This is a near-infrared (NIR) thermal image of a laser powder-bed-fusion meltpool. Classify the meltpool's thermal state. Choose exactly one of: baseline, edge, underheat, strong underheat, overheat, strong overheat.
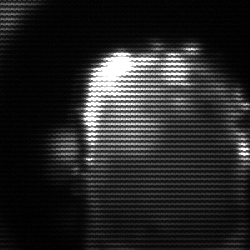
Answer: baseline